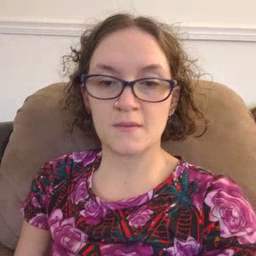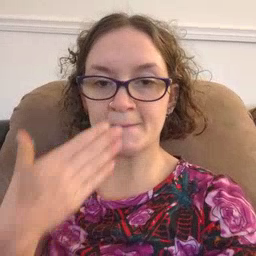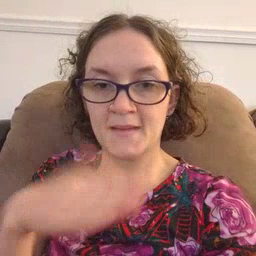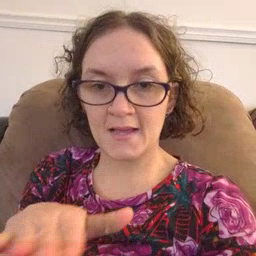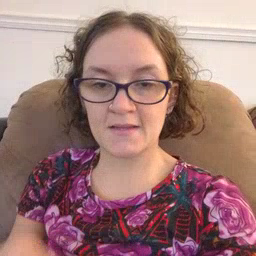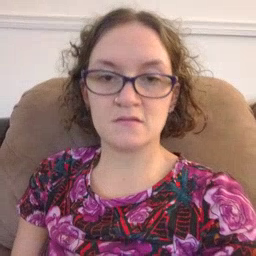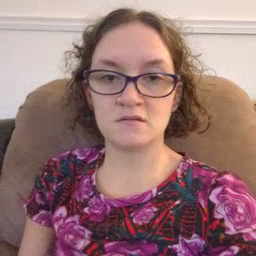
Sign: bad